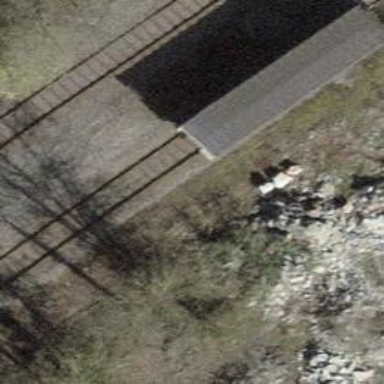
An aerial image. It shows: Single railway spur track.